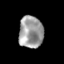
Tissue: skin
Cell type: Epithelial cells
Senescence score: 0.2577
Nuclear area (px): 760
Mean DAPI intensity: 157.249